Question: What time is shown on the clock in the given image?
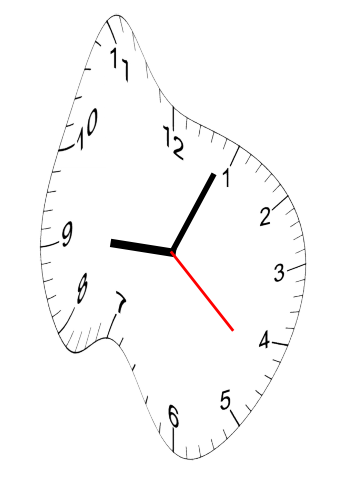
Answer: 09:04:22